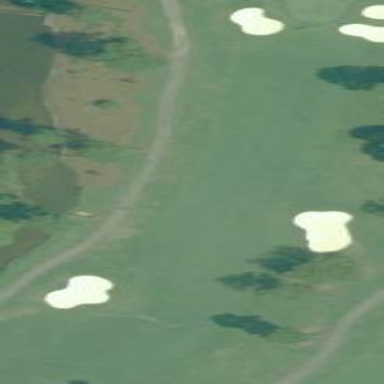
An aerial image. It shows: Golf fairway surrounded by grass.